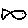
Label: fish